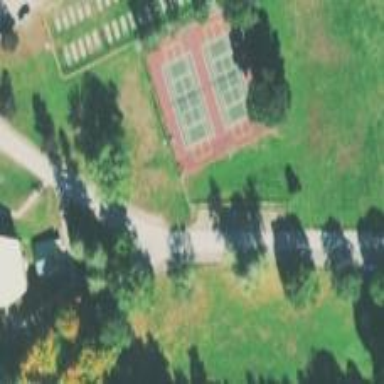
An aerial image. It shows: Tennis court on pitch designated for leisure land.